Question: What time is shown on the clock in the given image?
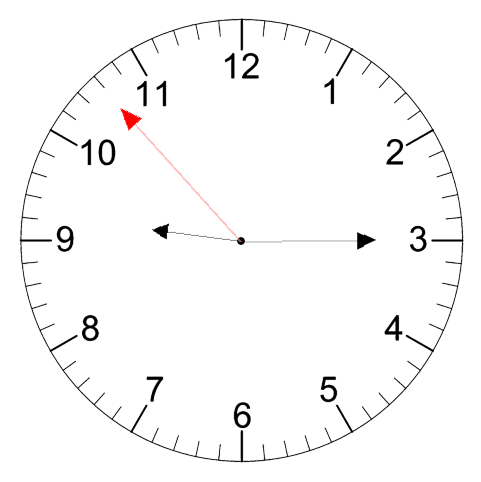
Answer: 09:14:53